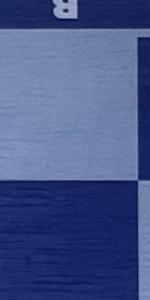
Label: Empty